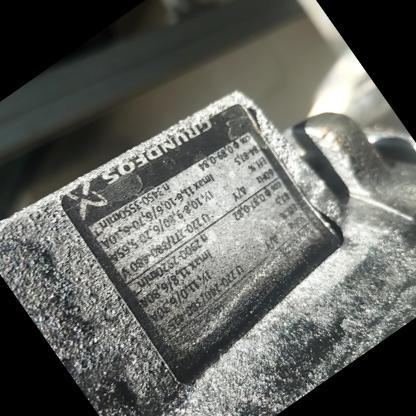
Klasa: tabliczka-znamionowa